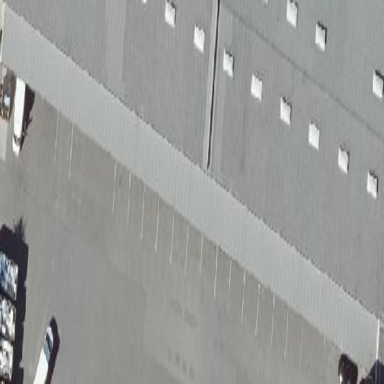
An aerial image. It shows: View of roof of building.